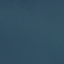
Label: SeaLake